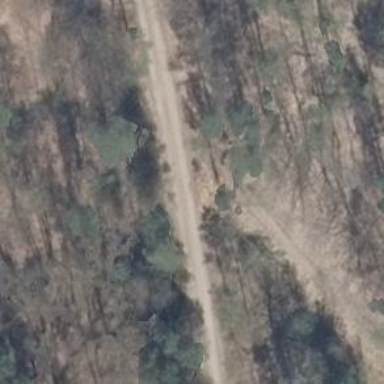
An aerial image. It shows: Dirt track road with grade 4 track type.